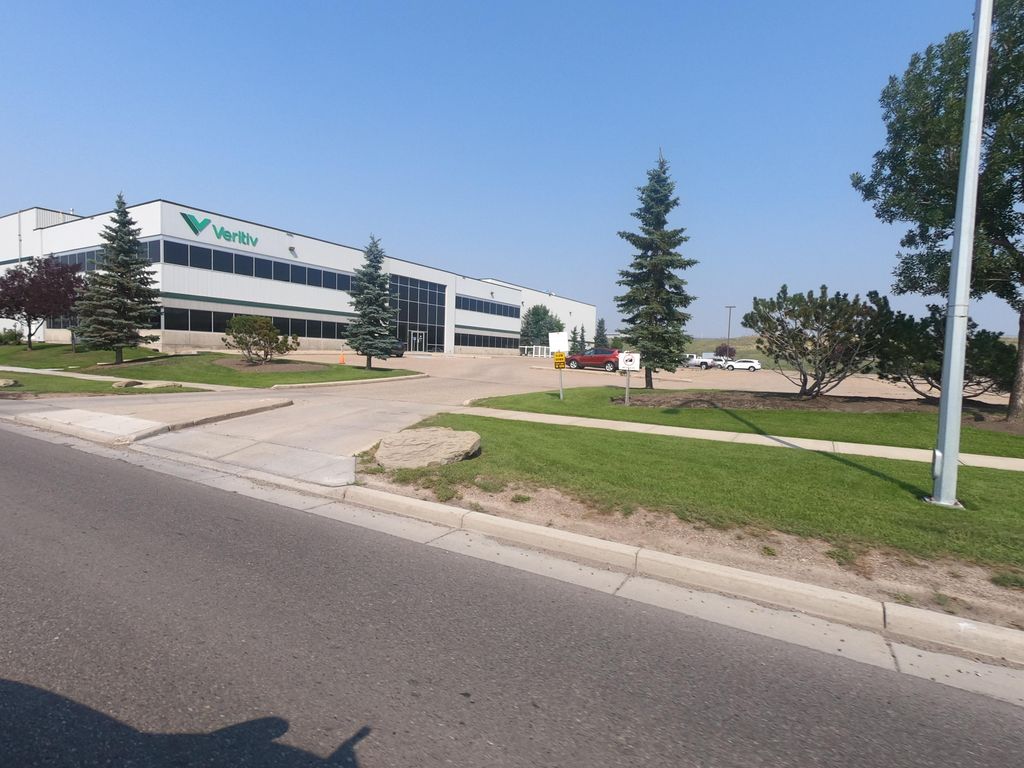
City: calgary